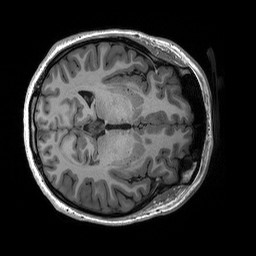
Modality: T1w
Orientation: axial
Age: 21
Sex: female
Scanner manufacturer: siemens
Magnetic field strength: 3 T
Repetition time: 2.53 s
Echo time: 0.00227 s